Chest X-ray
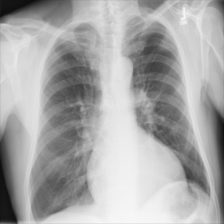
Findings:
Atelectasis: negative
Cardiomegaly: negative
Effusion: negative
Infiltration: negative
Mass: negative
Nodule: positive
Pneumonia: negative
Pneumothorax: negative
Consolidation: negative
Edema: negative
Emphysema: negative
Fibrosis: negative
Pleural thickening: negative
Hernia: negative